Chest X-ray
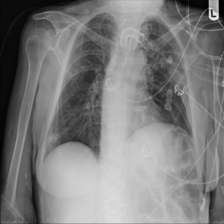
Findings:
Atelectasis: negative
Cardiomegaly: negative
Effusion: negative
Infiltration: positive
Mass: negative
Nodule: negative
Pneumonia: negative
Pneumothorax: negative
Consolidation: negative
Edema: negative
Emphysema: negative
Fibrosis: negative
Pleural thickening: negative
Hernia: negative